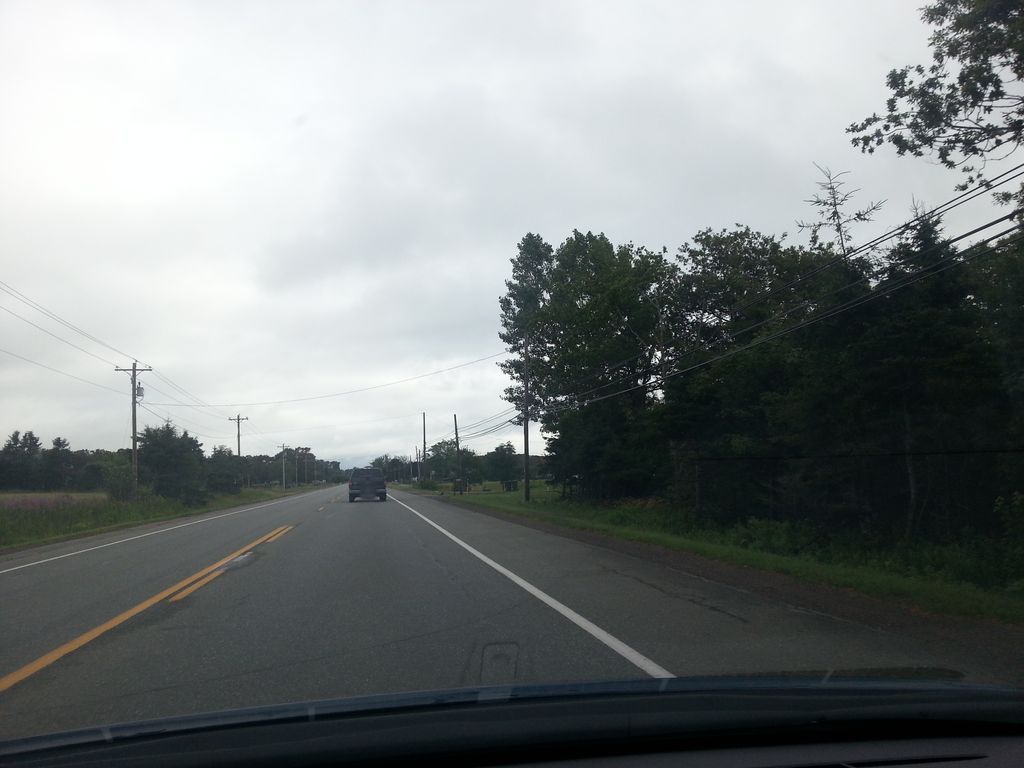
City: charlottetown